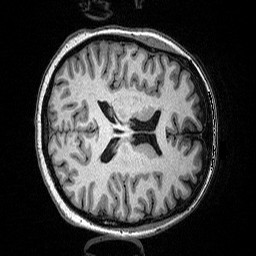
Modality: T1w
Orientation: axial
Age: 42
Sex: female
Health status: healthy
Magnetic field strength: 3 T
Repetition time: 2.53 s
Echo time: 0.00331 s